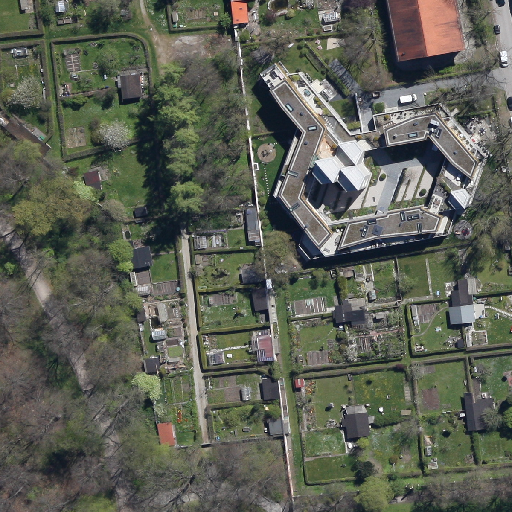
Referring expression: vehicle